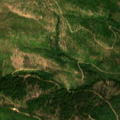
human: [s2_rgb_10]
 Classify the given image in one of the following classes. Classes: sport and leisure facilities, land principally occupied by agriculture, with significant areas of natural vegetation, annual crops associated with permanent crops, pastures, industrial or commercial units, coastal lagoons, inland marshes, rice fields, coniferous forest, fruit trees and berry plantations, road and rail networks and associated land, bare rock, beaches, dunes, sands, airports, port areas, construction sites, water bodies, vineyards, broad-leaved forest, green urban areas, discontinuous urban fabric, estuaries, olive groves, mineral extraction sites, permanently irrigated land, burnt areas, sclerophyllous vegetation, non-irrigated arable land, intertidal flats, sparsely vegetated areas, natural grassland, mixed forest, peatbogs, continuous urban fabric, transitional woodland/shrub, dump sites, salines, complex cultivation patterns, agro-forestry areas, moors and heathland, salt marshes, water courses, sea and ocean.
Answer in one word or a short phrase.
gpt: broad-leaved forest, mixed forest, transitional woodland/shrub